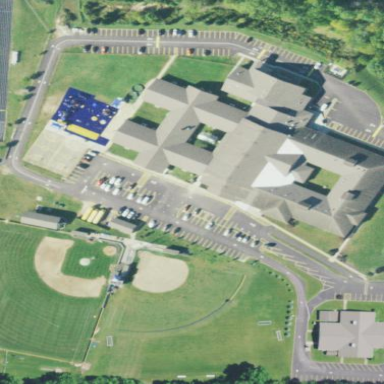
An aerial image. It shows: School.